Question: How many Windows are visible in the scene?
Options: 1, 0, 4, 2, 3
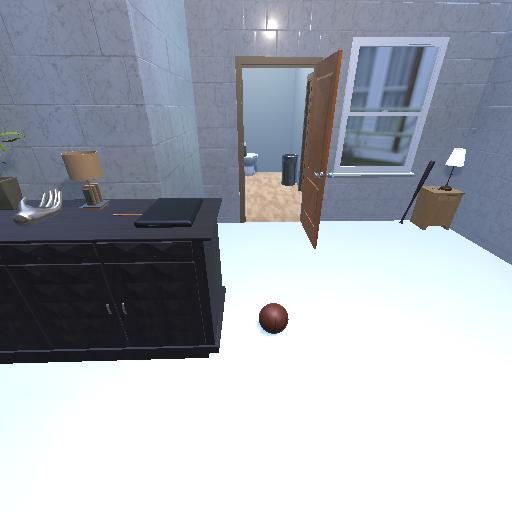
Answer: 1